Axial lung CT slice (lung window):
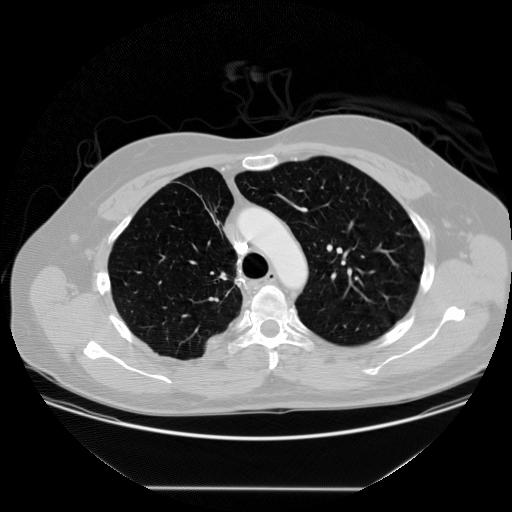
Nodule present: no